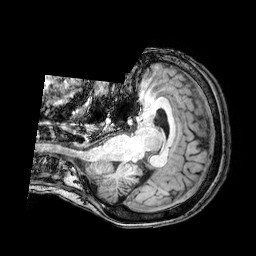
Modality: T1w
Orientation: axial
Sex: female
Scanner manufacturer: philips
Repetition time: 0.008199 s
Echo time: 0.00376 s